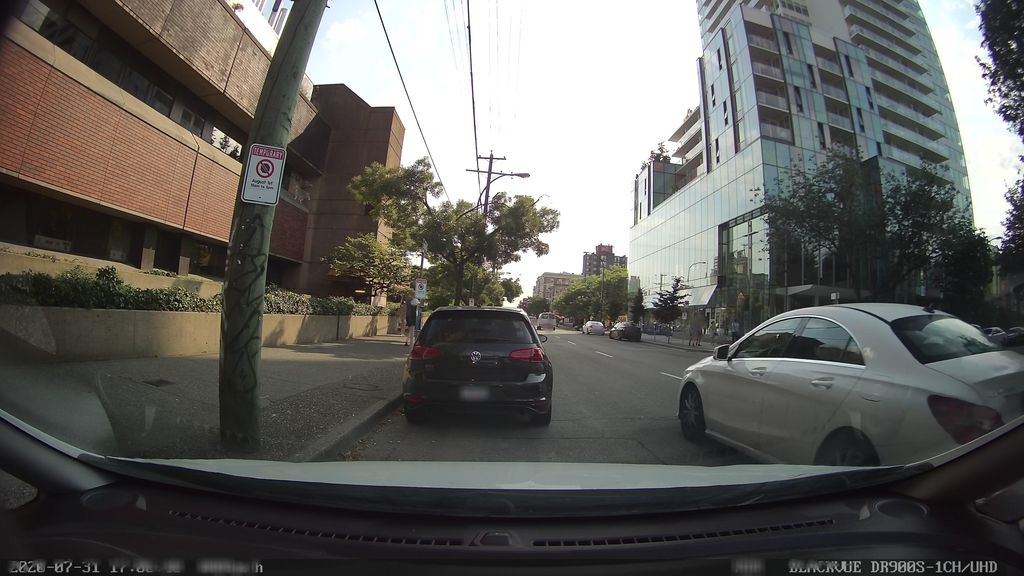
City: vancouver